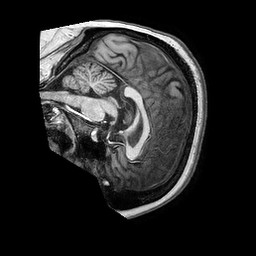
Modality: T1w
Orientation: sagittal
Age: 34
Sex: female
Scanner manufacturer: philips
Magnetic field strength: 3 T
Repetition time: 0.006757 s
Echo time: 0.00305 s